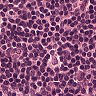
Metastatic tissue present: no